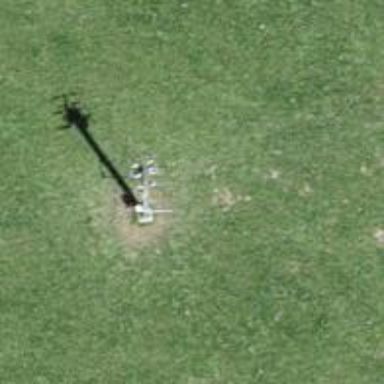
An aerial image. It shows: Power pole.